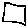
Label: square